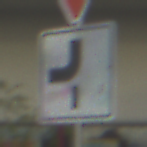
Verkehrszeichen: VerlaufVorfahrtsstrasse7
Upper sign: VorfahrtGewaehren
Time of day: MorningAfternoon
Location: Outdoor (Suburban)
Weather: PartlyCloudy
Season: NotSpecified
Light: Natural